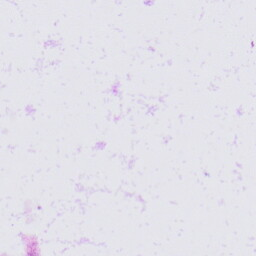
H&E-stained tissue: Prostate